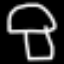
Label: mushroom